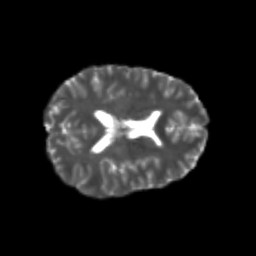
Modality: T2w
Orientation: axial
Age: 22
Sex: female
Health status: healthy
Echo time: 0.074 s